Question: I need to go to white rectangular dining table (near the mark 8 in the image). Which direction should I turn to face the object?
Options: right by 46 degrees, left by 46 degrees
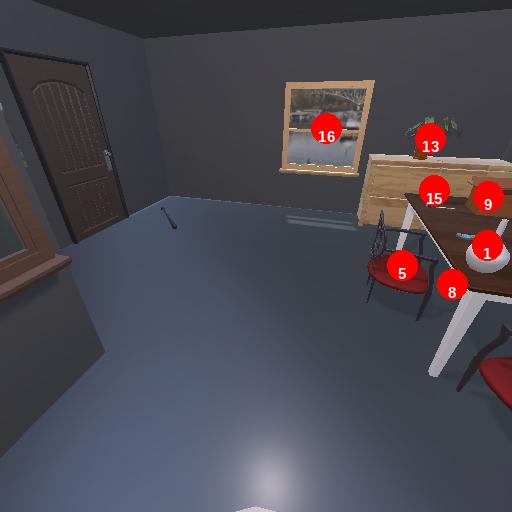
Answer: right by 46 degrees